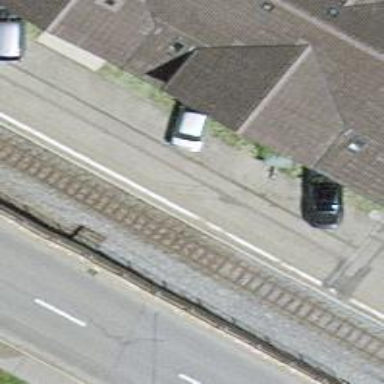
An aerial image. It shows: Railway halt.